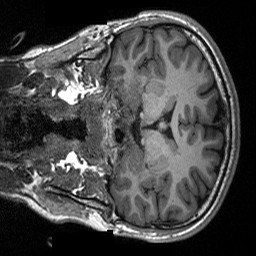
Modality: T1w
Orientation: coronal
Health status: ill
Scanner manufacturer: siemens
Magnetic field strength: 3 T
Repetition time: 2.3 s
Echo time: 0.00226 s